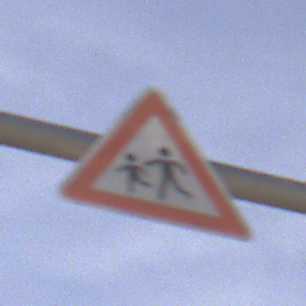
Verkehrszeichen: KinderRechts
Umgebung: Outdoor, Nature
Tageszeit: MorningAfternoon
Wetter: PartlyCloudy
Licht: Natural
Jahreszeit: NotSpecified
Kontrast: HighContrast